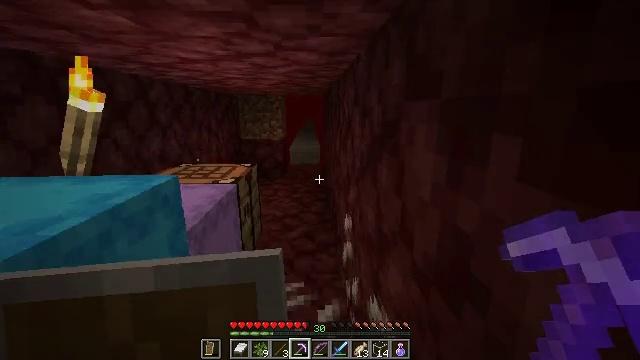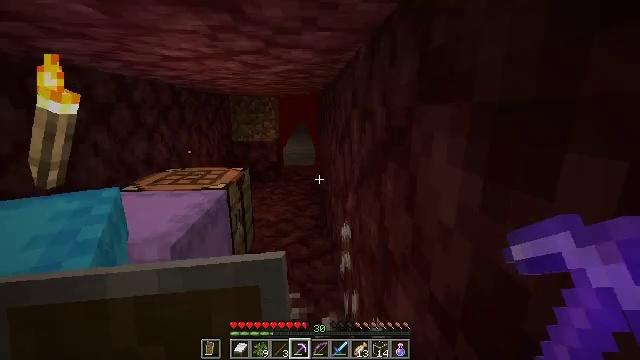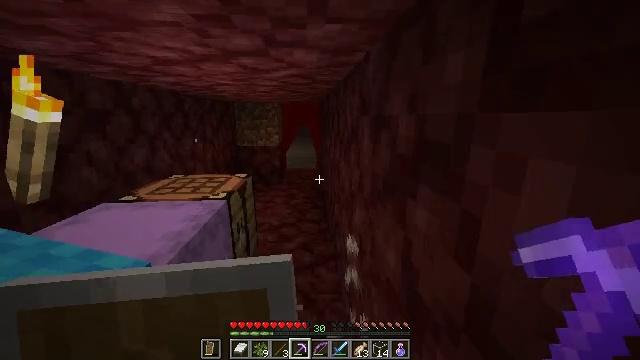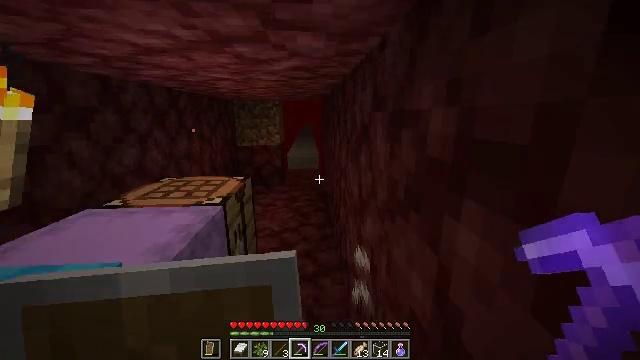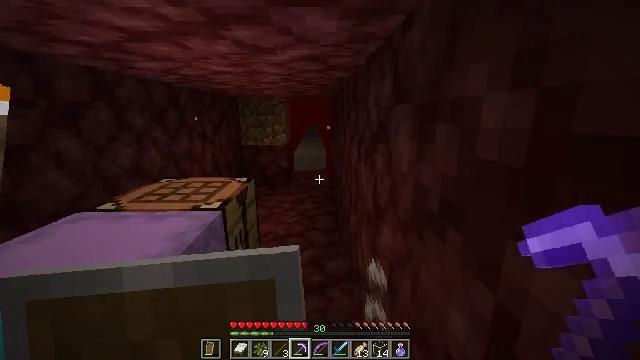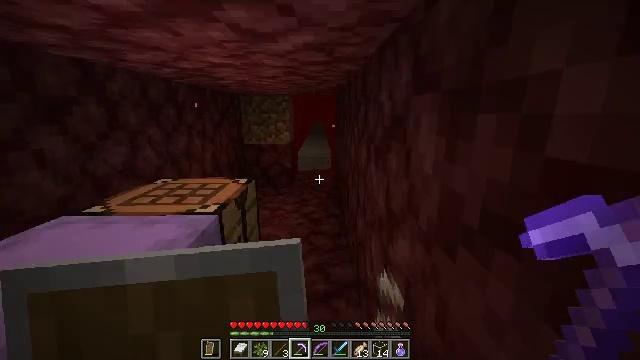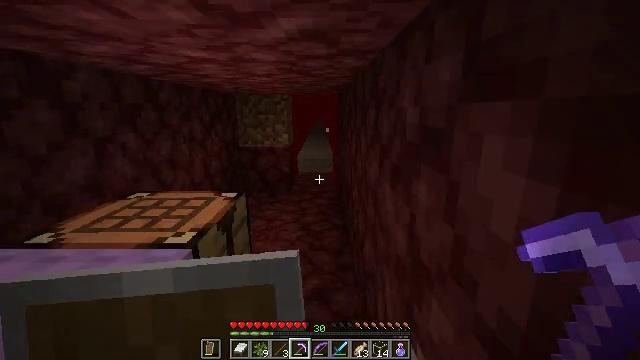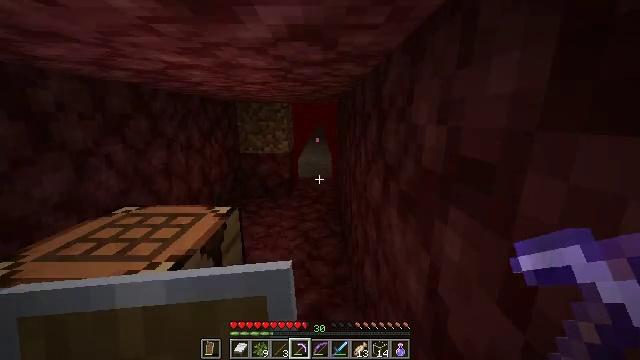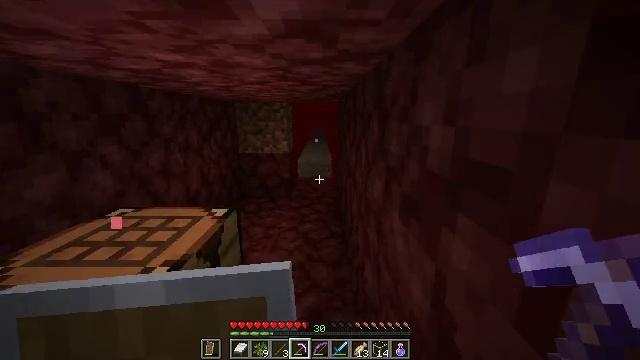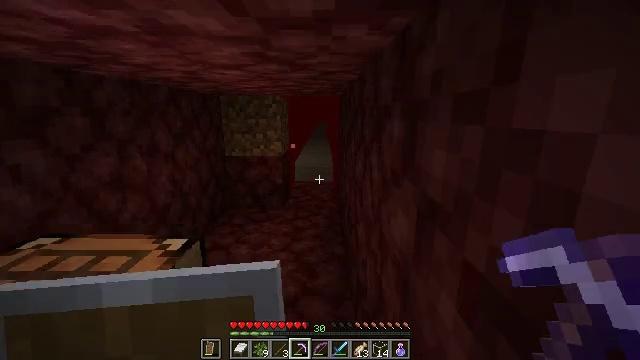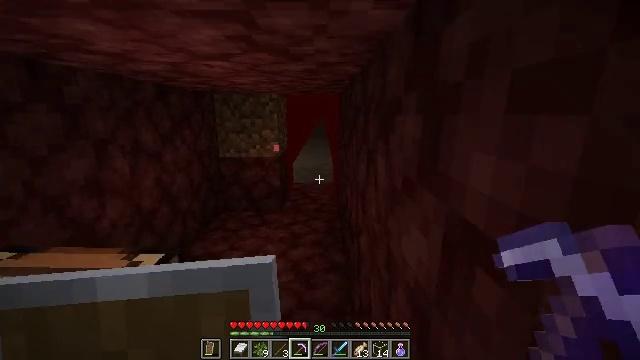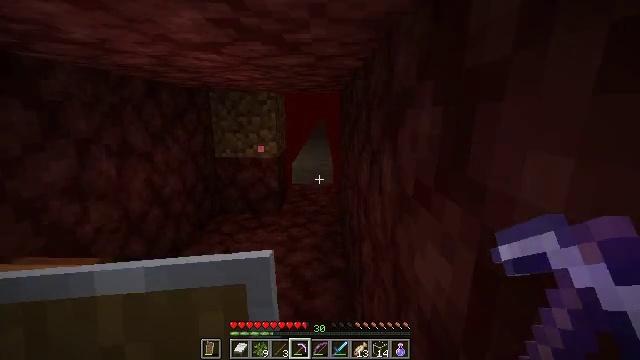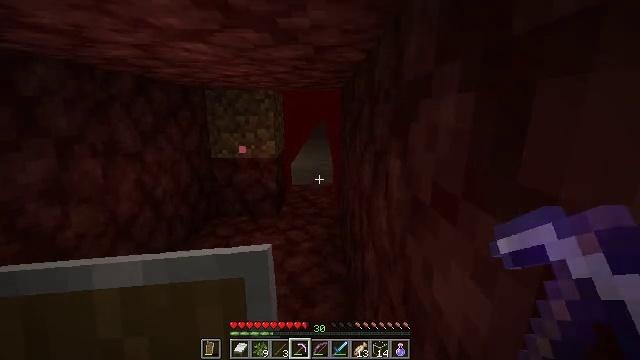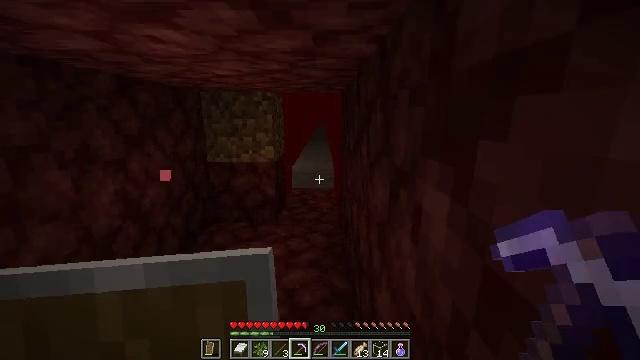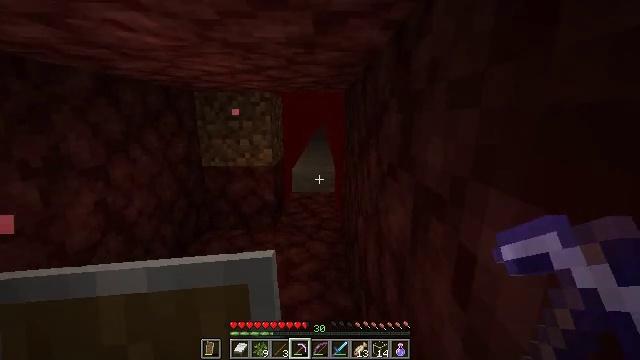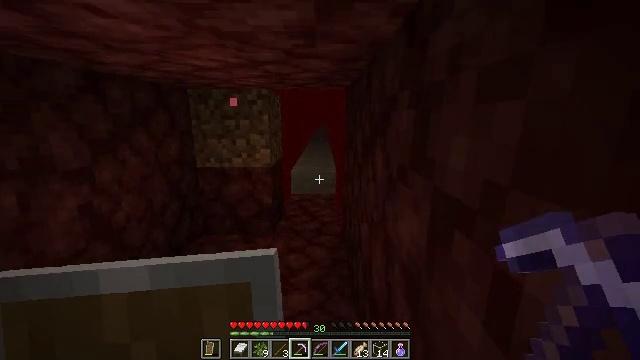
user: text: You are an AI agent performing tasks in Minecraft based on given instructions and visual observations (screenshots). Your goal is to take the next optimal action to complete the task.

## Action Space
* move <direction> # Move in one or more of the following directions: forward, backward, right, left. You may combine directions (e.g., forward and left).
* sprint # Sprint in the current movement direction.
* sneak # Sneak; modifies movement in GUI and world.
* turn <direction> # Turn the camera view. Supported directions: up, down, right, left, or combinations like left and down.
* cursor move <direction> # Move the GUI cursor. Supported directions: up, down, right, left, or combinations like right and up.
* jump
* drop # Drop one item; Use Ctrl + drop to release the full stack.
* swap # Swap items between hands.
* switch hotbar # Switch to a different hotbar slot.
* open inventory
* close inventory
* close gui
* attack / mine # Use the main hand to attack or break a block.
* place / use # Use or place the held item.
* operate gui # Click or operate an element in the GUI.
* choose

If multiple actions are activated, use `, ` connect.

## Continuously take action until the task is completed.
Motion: motion action
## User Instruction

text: Attack the nether bricks to collect them.
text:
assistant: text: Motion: move forward, turn right
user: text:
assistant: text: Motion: move forward
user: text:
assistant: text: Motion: move forward
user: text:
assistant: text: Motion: move forward, turn left
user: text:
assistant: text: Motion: move forward, turn left
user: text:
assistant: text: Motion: move forward
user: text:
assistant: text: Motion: move forward
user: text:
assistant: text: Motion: move forward
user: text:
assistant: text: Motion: move forward
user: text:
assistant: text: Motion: move forward
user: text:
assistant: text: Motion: move forward
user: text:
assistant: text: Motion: move forward
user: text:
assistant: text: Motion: move forward
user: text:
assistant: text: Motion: no_op
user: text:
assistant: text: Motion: no_op
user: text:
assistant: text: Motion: no_op
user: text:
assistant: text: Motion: no_op
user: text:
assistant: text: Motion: no_op
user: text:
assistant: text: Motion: move forward
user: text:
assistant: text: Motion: move forward
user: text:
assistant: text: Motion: move forward
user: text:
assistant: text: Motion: no_op
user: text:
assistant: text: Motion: move forward
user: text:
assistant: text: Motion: move forward
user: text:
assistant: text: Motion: move forward
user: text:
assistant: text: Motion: move forward
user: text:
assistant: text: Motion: move forward
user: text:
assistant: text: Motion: move forward
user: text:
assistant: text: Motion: move forward
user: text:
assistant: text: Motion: move forward